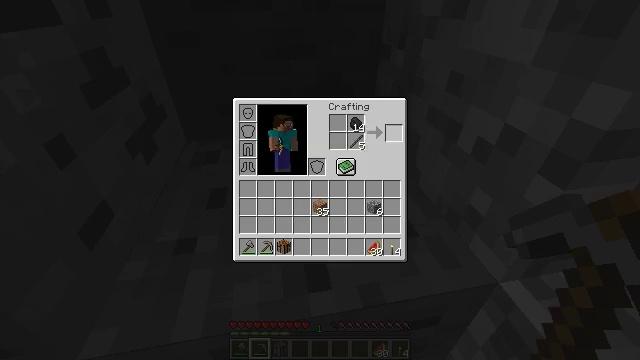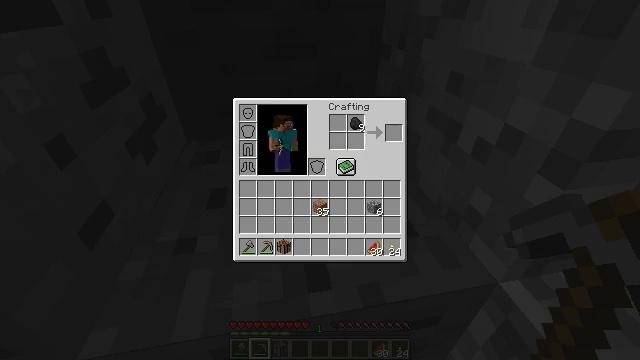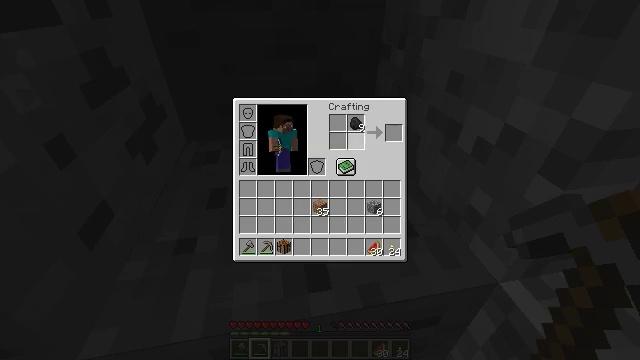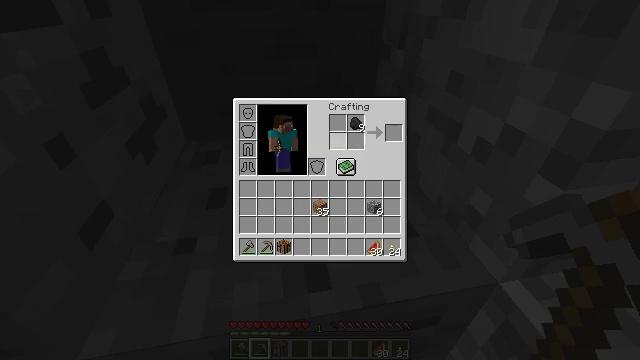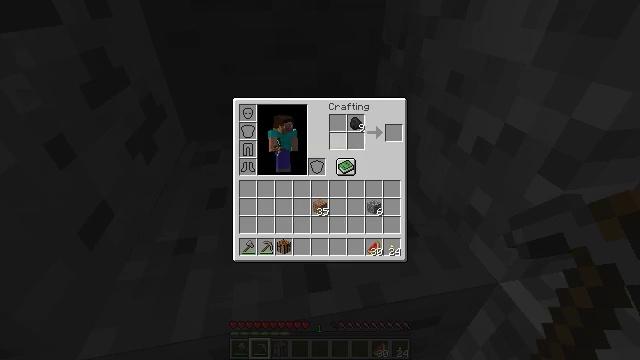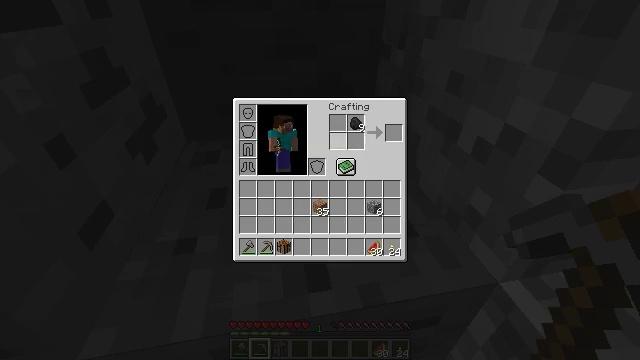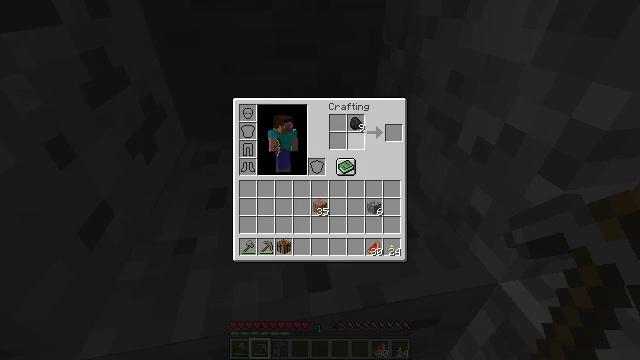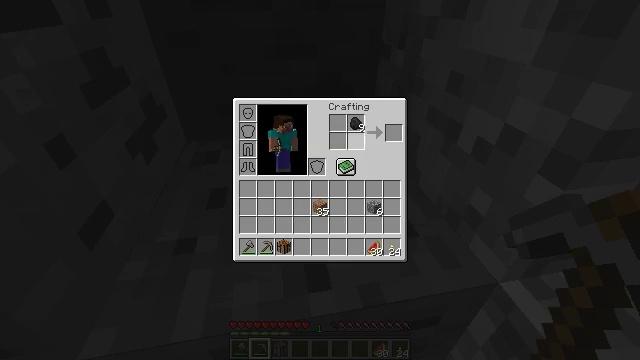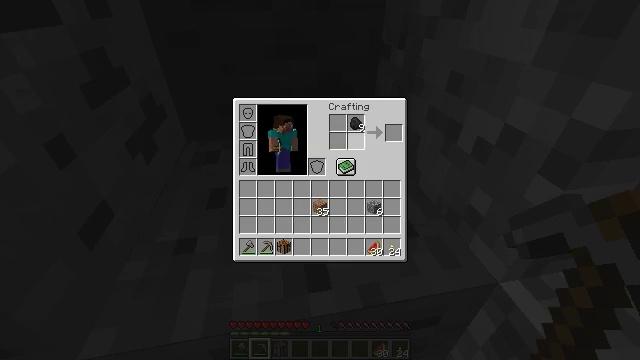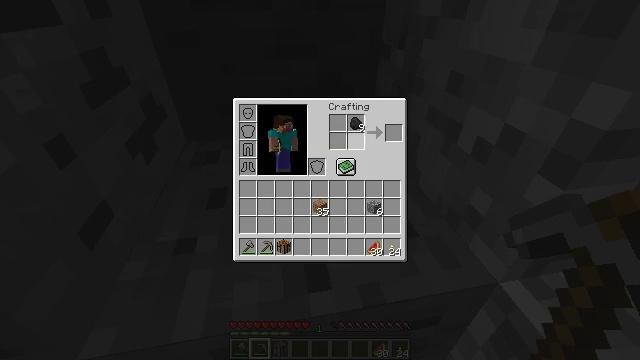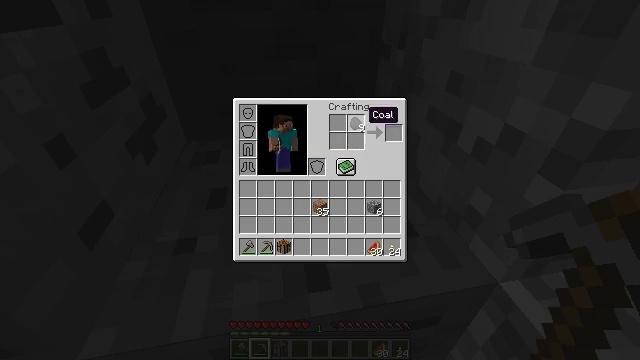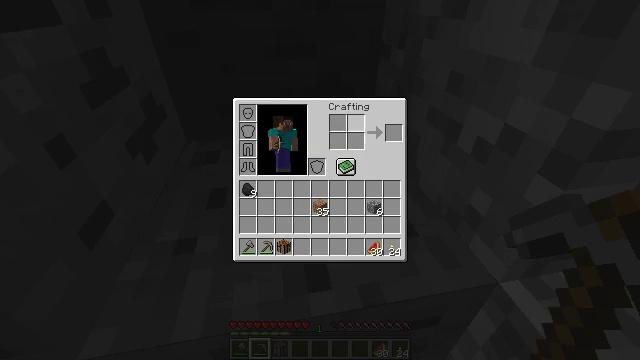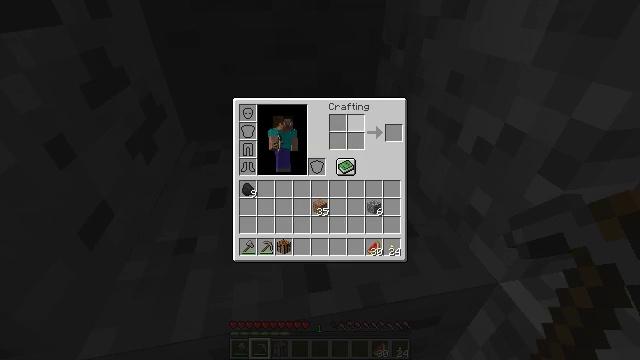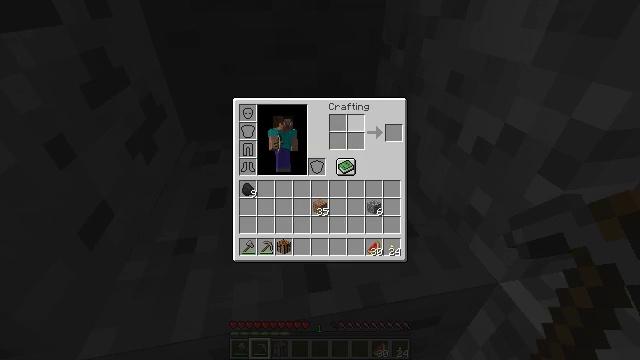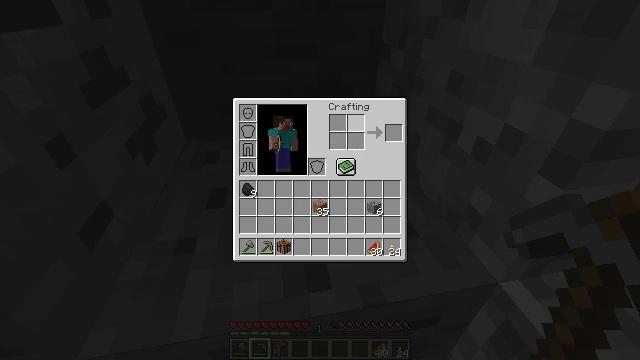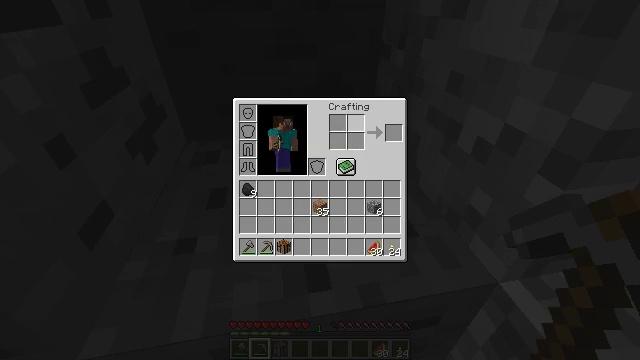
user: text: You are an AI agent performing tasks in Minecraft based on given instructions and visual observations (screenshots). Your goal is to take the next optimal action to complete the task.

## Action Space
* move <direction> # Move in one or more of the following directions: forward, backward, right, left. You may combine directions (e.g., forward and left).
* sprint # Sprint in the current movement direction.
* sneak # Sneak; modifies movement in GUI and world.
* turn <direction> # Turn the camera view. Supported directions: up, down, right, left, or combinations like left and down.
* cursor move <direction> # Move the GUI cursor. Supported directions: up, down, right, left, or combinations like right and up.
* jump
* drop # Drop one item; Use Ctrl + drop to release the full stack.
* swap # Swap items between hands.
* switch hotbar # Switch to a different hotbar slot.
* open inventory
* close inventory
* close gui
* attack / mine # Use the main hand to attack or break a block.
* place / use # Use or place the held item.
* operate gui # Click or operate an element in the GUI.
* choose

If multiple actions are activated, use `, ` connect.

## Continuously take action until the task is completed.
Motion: motion action
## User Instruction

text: Break the coal ore to collect coal.
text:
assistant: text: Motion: sneak, cursor move left, open gui
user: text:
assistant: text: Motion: sneak, cursor move left
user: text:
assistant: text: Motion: sneak
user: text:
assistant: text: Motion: sneak
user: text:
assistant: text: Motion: sneak
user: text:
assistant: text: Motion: sneak
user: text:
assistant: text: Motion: sneak
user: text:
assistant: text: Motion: sneak
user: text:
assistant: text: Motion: sneak
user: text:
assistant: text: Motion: sneak, cursor move up
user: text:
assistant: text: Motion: sneak, operate gui
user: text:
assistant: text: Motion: sneak, operate gui
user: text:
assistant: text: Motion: sneak, operate gui
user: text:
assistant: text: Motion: sneak
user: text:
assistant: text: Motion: sneak
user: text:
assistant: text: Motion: sneak
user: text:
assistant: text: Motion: sneak
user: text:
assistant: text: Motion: sneak
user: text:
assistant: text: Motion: sneak
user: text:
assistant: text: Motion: sneak, close gui
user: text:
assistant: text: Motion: sneak, attack / mine, open inventory
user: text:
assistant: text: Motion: turn down, attack / mine
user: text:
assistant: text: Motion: attack / mine
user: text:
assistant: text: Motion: attack / mine
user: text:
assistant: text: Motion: turn left, attack / mine
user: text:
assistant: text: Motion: attack / mine
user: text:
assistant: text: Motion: attack / mine
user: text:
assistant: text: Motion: attack / mine
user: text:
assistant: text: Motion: attack / mine
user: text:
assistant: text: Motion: attack / mine